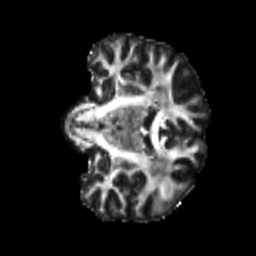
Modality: FA
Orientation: coronal
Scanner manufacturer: siemens
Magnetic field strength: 3 T
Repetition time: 4 s
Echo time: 0.0594 s